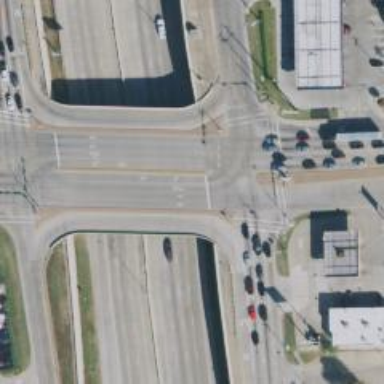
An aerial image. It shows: Marked footway crossing with lines.